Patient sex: M
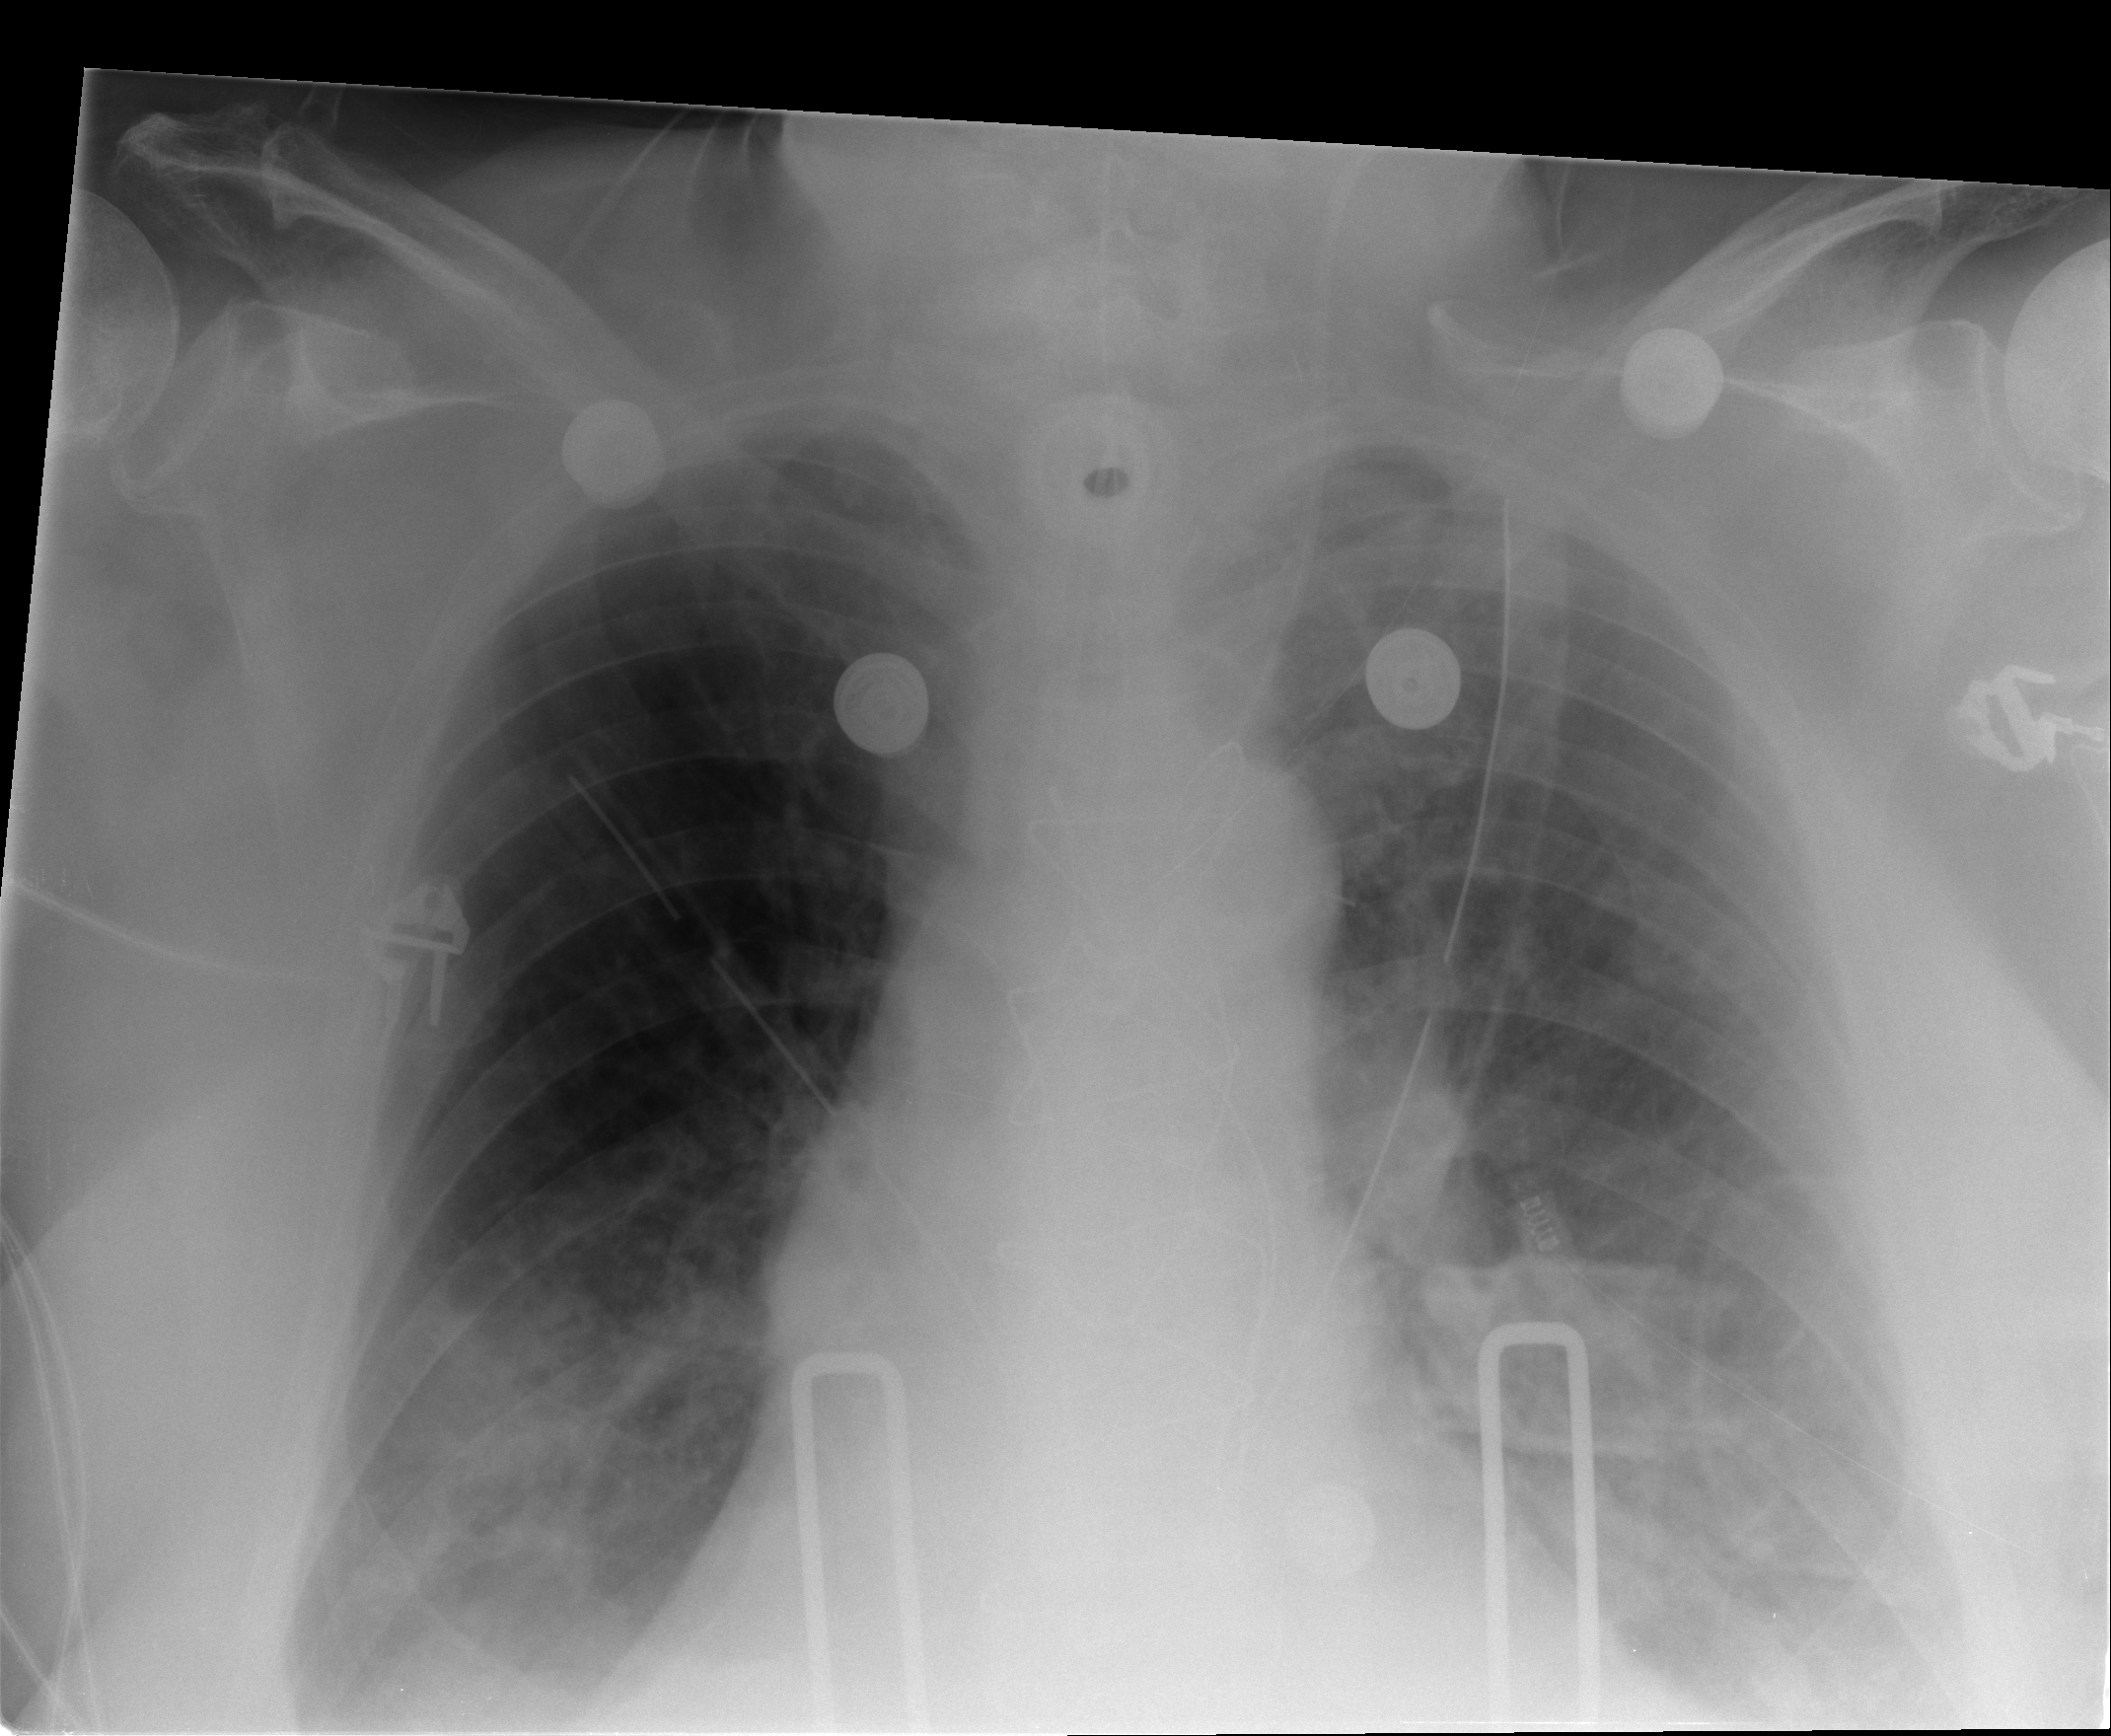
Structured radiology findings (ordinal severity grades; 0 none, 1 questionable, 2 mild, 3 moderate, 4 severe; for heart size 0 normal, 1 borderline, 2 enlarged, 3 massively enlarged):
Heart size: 0
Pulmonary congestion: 0
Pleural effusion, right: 2
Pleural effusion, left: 2
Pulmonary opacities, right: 2
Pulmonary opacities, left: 2
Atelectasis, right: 2
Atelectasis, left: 2